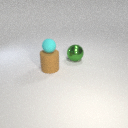
large brown rubber cylinder to the left of large green metal sphere